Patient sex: M
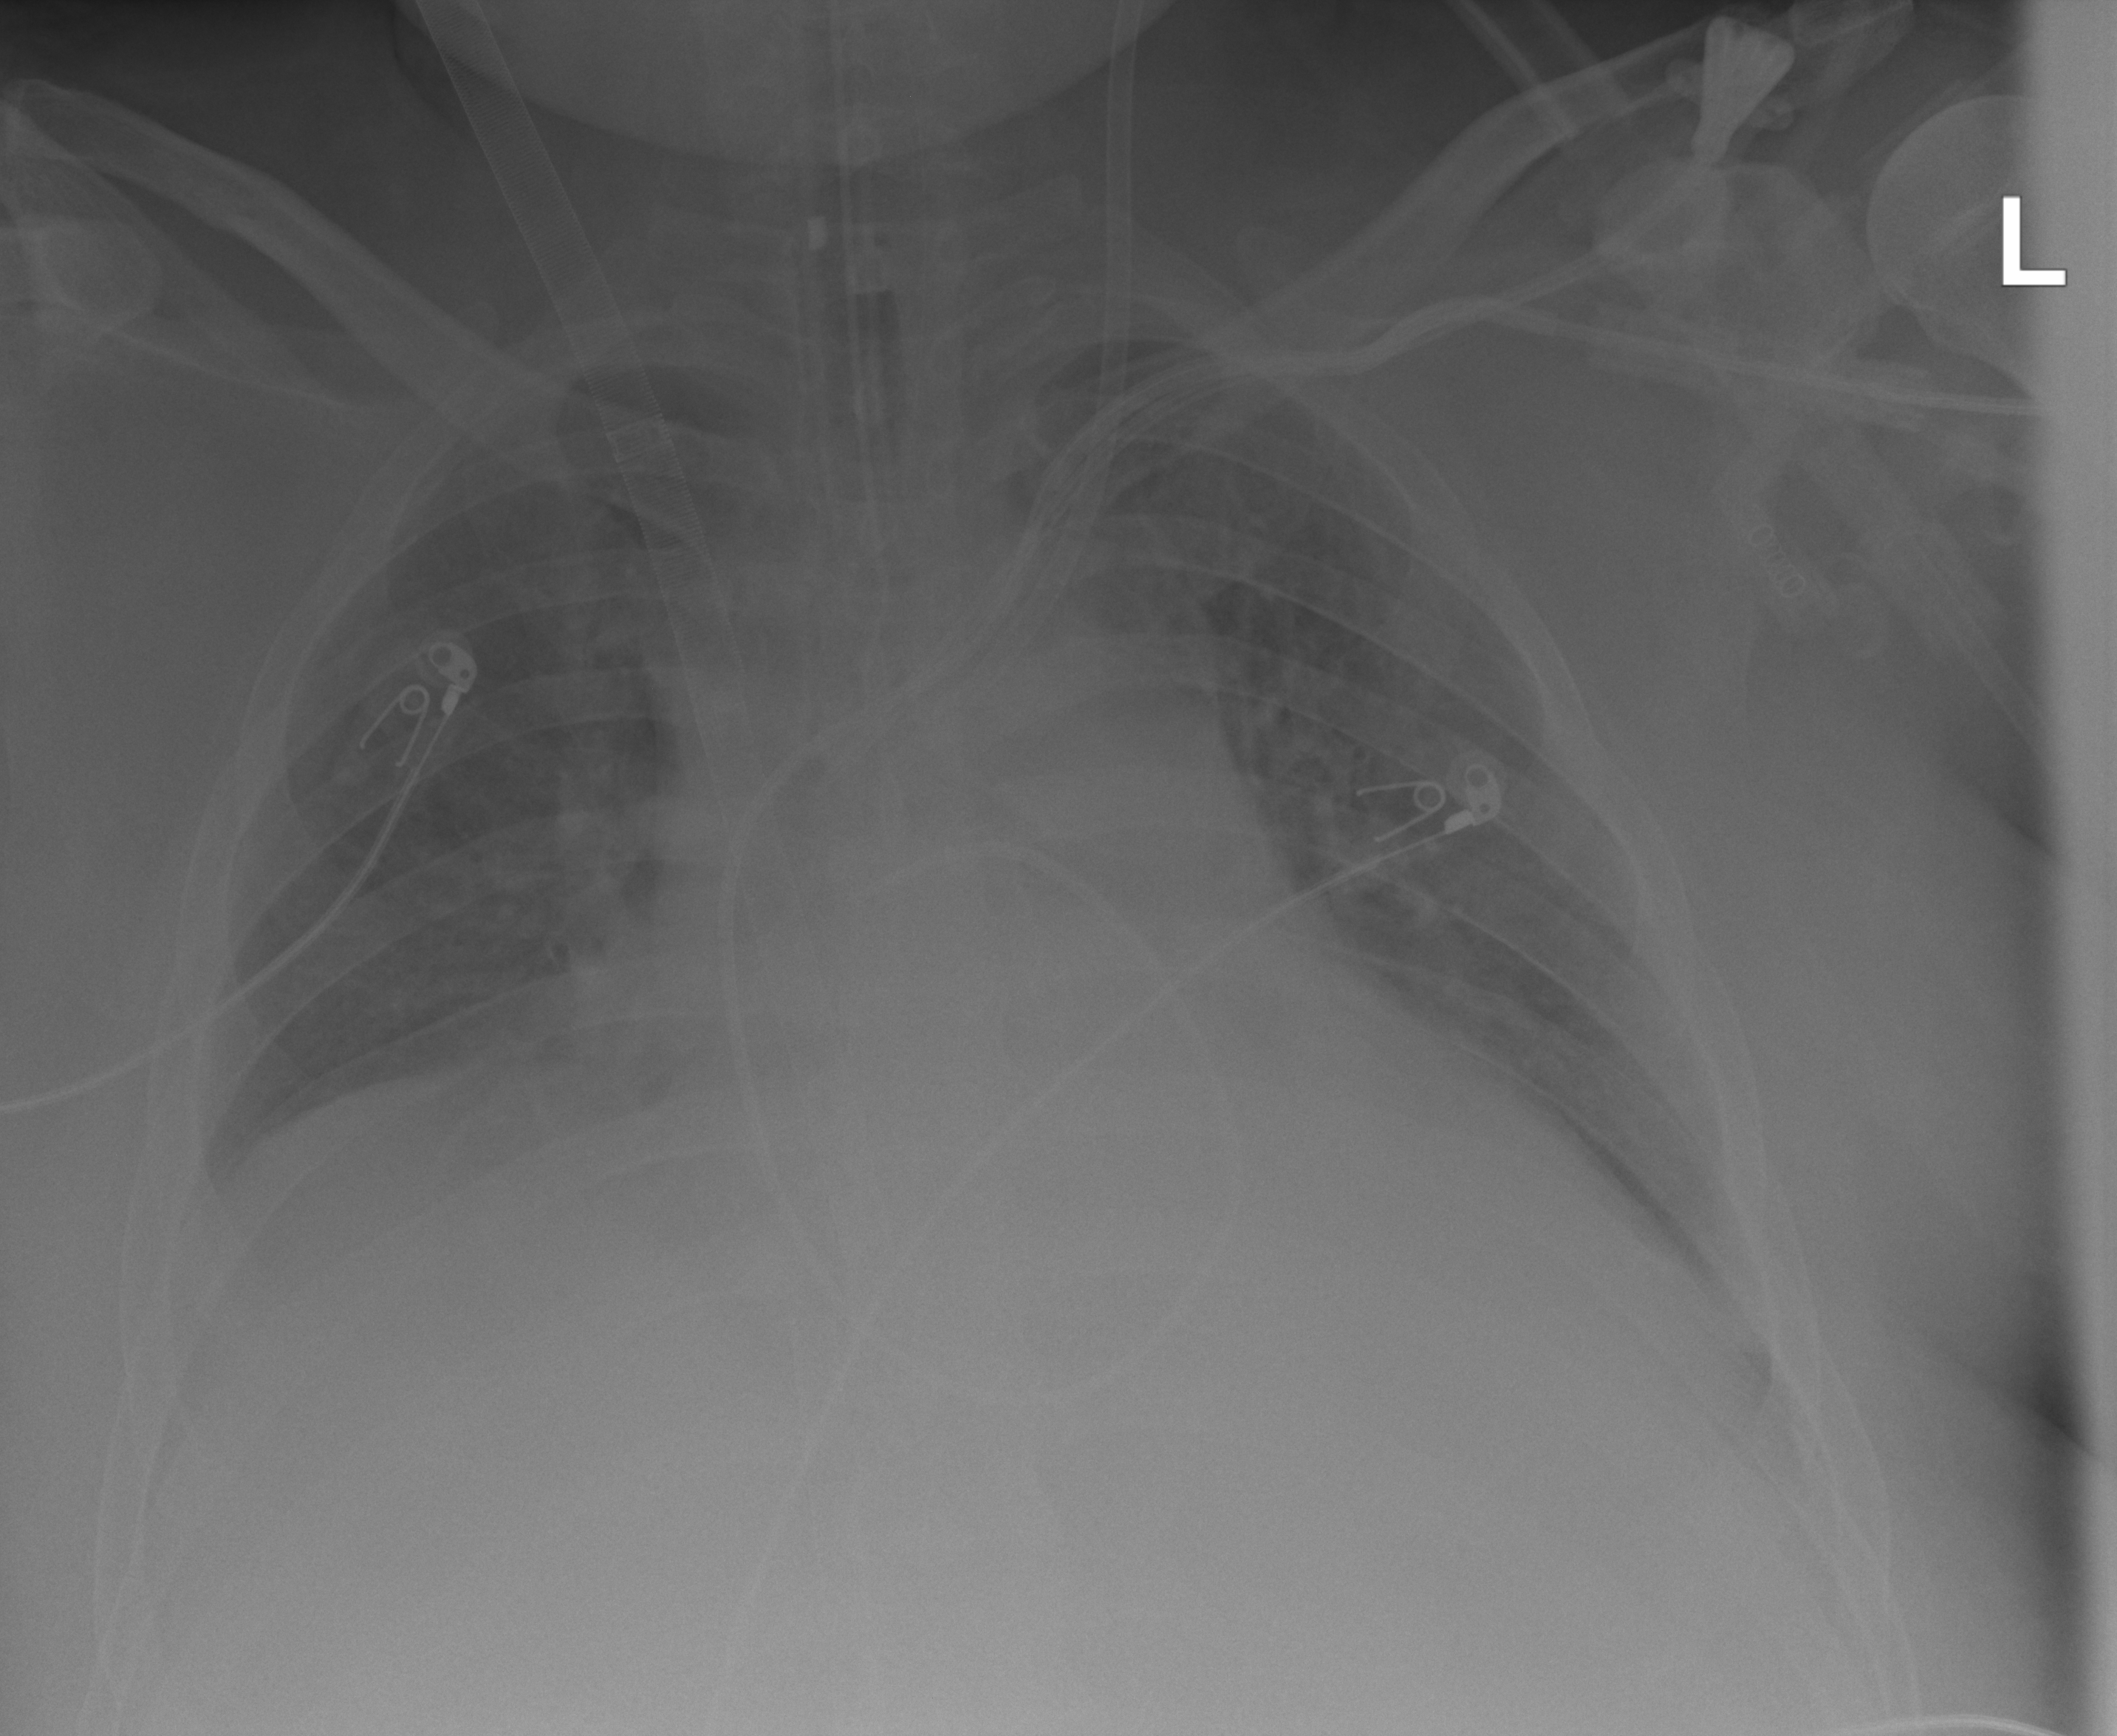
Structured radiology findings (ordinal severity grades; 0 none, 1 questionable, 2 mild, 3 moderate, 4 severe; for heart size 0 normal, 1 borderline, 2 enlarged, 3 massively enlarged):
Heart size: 2
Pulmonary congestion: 2
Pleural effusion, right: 2
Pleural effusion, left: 2
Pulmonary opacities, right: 0
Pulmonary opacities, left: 1
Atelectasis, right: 2
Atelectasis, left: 2